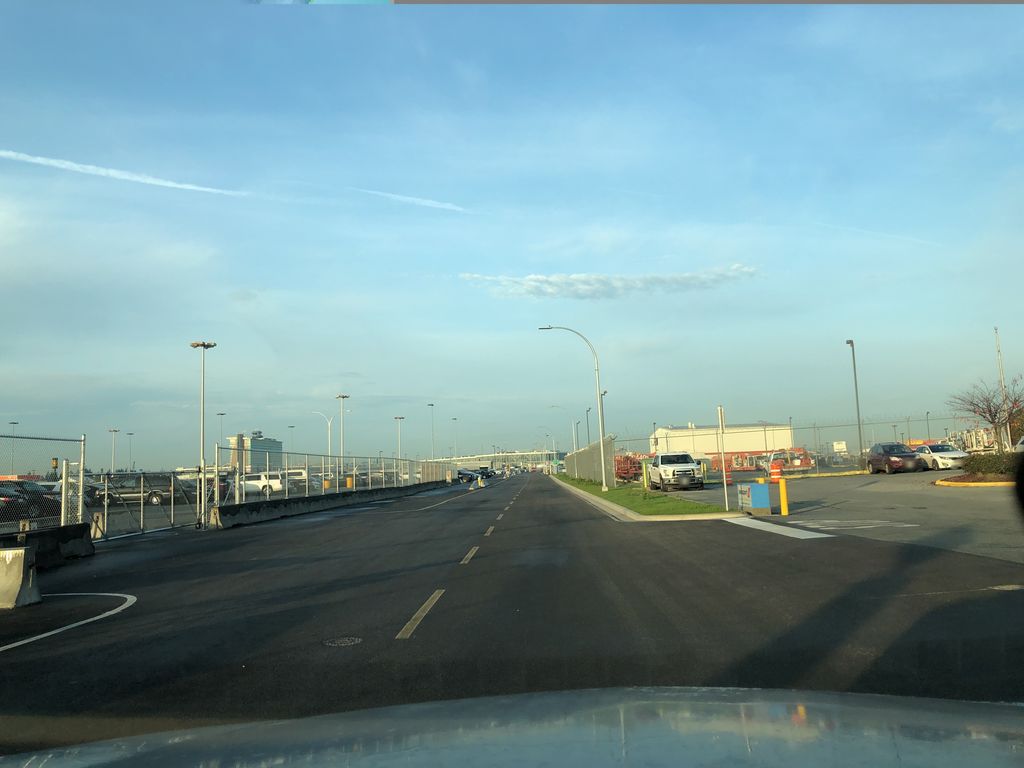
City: vancouver